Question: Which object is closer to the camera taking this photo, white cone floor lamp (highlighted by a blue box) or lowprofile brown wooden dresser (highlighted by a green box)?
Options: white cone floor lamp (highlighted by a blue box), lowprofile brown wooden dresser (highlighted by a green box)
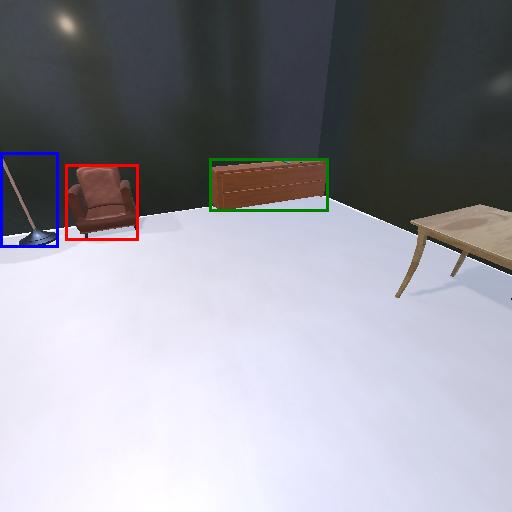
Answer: white cone floor lamp (highlighted by a blue box)